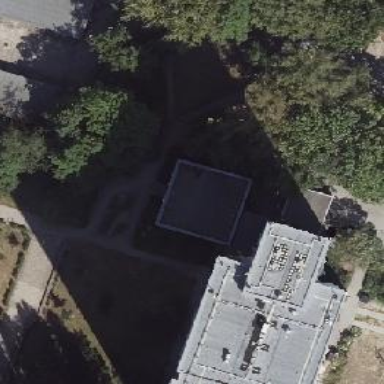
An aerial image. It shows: Civic building with flat roof.